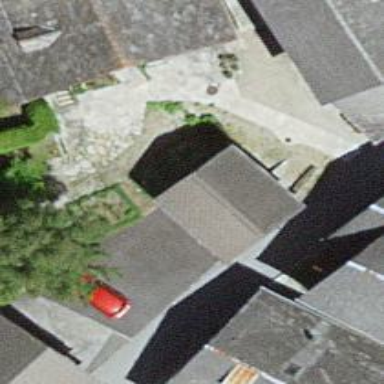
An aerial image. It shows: Simple and straightforward house.